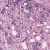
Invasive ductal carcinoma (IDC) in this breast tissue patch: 1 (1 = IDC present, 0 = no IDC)